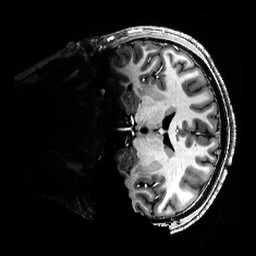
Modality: T1w
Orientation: coronal
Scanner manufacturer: siemens
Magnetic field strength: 6.98 T
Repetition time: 5 s
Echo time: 0.00343 s